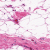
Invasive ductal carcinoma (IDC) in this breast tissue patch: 0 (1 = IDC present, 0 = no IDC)